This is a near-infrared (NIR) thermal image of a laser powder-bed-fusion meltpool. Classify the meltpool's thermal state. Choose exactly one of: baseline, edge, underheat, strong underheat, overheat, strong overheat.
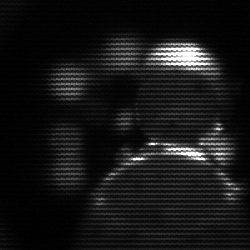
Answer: baseline